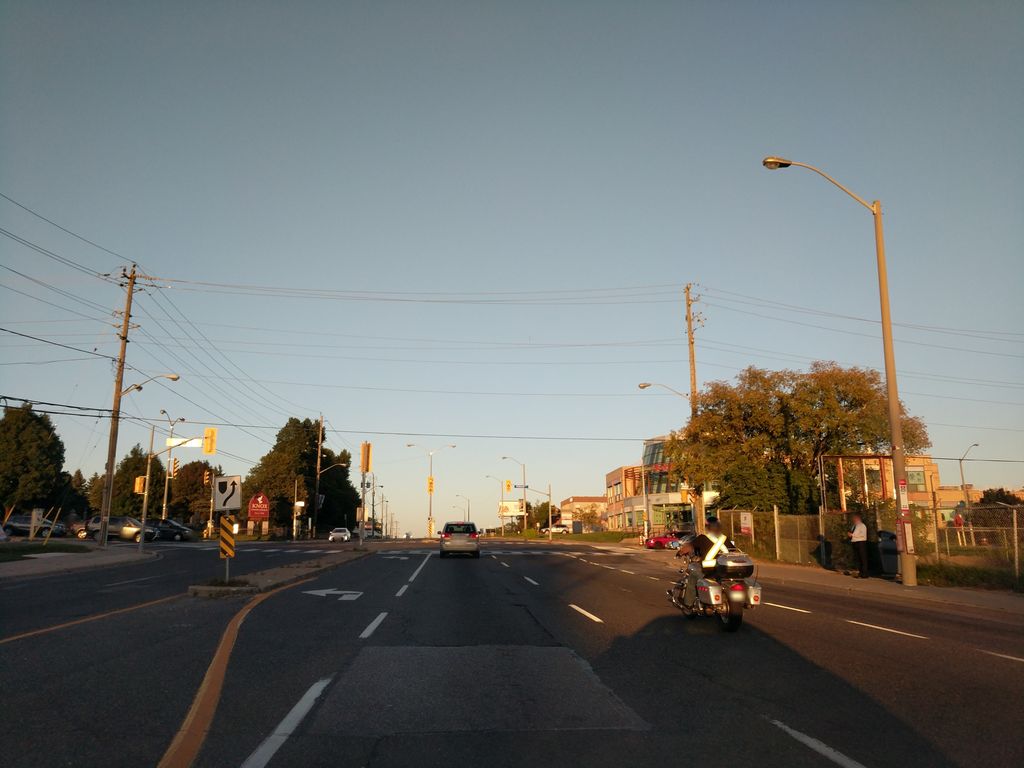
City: toronto